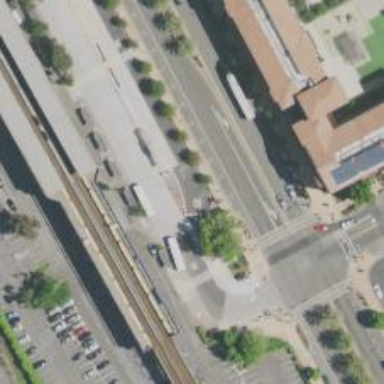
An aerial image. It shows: Busway road.